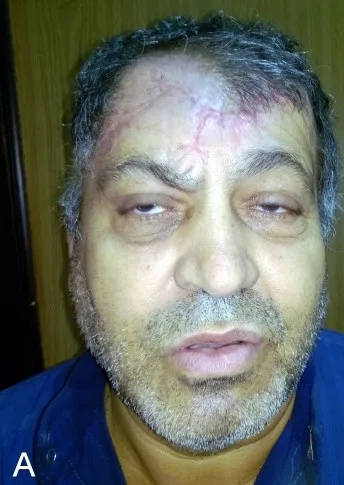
Postoperative results after 3 months. Anterior view.
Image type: medical_photograph (other_medical_photograph)